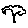
Label: tree